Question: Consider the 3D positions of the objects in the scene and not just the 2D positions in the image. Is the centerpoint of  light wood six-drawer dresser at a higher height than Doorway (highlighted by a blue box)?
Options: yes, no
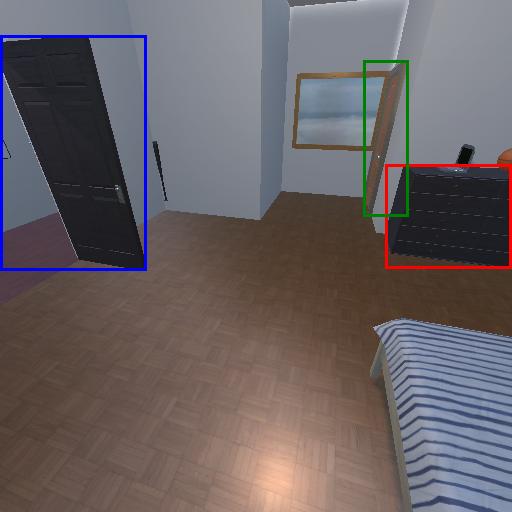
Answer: yes